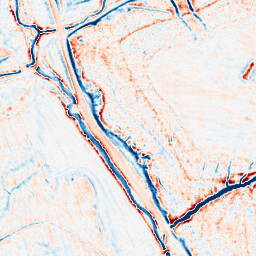
Category: edge_preserving
Decomposition family: anisotropic_diffusion
Decomposition parameters: iterations: 20
kappa: 50
gamma: 0.15
Upsampling method: cubic_mitchell
Upsampling parameters: scale: 8
Upsampling scale: 8